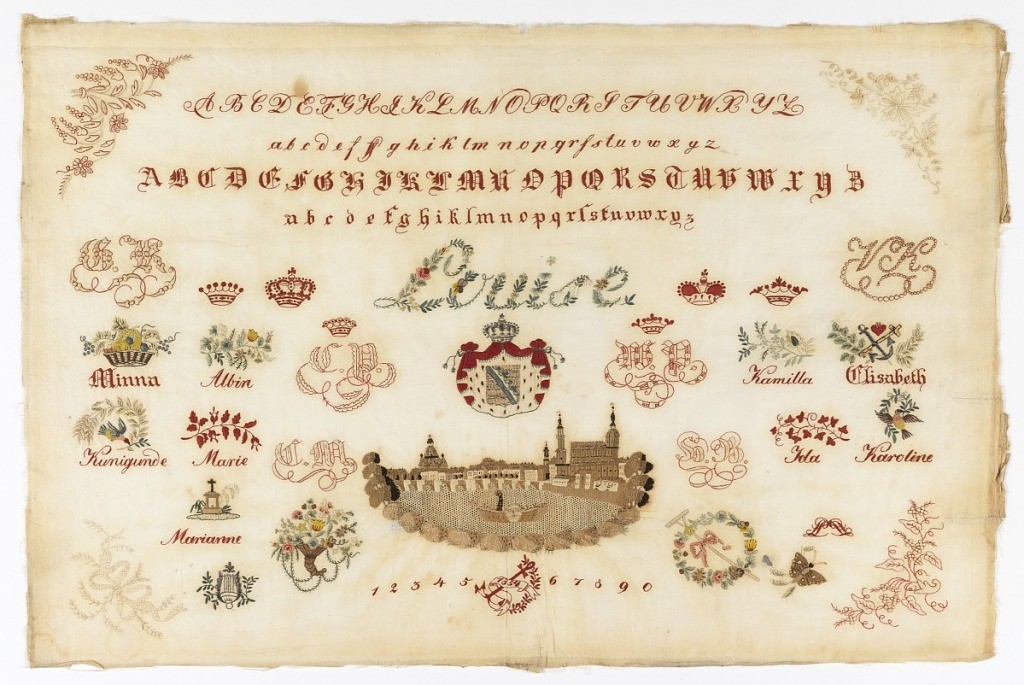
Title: Sampler
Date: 1854
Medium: silk, metal, cotton and metal-wrapped cotton threads on cotton foundation Technique: embroidered in satin, stem, knot, herringbone, overcast cords, running and cross stitches, with deflected element work with overcasting
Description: Marking sampler with alphabets, names, and initials with motifs and crowns.  In the center the name Louise, a coat of arms, and a town on the riverside.